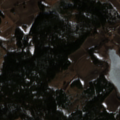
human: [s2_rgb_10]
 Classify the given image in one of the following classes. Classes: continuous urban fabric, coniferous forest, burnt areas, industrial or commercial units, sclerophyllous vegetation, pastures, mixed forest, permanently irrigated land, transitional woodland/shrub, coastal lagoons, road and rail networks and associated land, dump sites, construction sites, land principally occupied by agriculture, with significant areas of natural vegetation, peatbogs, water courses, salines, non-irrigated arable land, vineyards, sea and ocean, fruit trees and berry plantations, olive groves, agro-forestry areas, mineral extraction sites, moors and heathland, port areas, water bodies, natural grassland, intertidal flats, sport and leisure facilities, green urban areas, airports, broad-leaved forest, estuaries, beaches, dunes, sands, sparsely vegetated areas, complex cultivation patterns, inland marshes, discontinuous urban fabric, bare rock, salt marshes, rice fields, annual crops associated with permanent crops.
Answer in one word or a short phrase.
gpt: land principally occupied by agriculture, with significant areas of natural vegetation, coniferous forest, mixed forest